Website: apple
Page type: account-selection
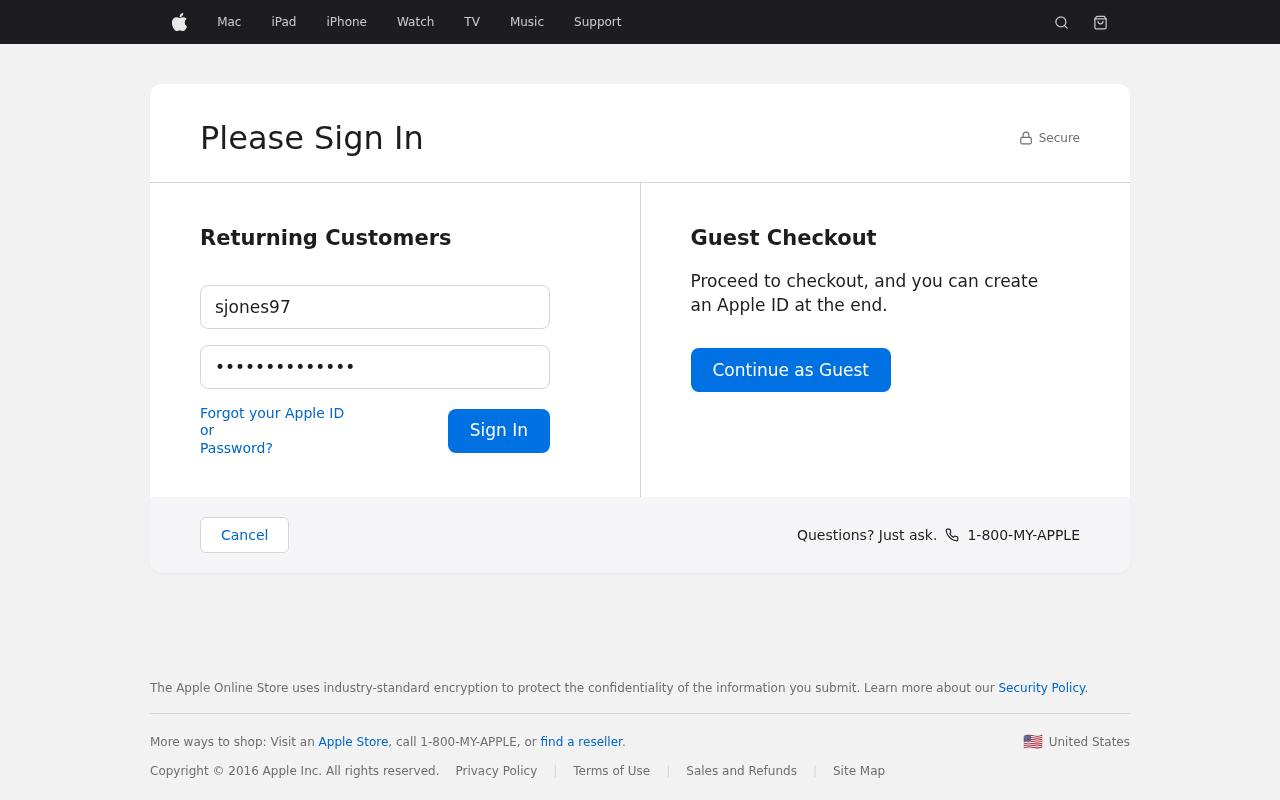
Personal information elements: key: PII_LOGIN_USERNAME
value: sjones97